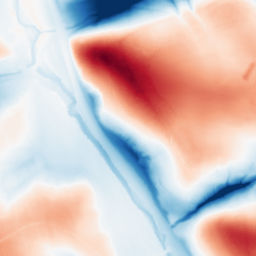
Category: classical
Decomposition family: gaussian_anisotropic
Decomposition parameters: sigma_x: 5
sigma_y: 50
Upsampling method: linear_exact
Upsampling parameters: scale: 4
Upsampling scale: 4